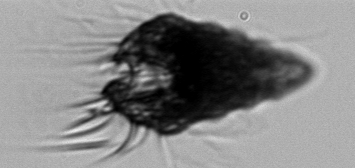
Label: Laboea_strobila